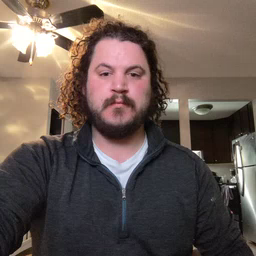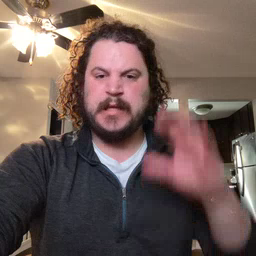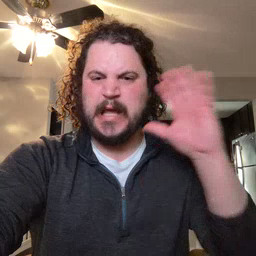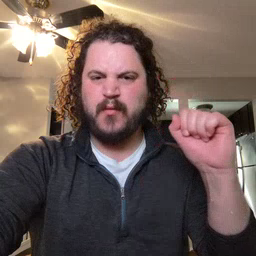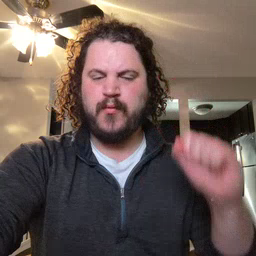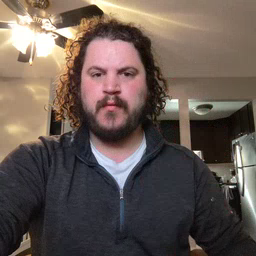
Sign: loud